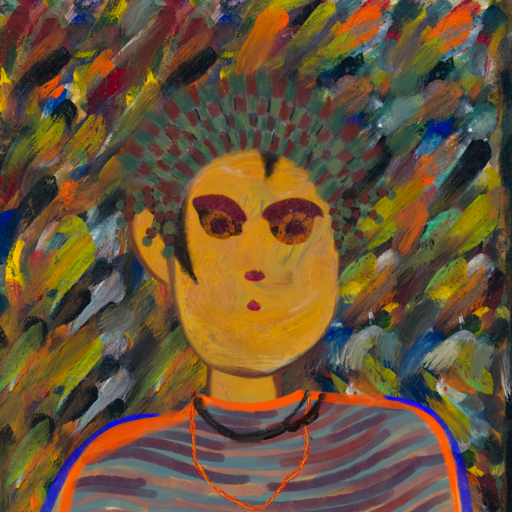
Background: An_Impression, Head And Neck Front: After_Raid, Face Front: Doll, Bust: Experience, Hair Front: Roy_Bahadur, Head Accessory: After_Raid_Crown, Second Necklace: Gypsy_Mother_2, Necklace: Orphan, Baby: Blank